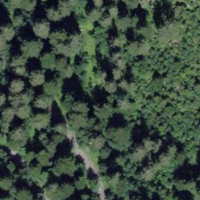
EUNIS habitat code: 43
Species observed at this site:
Abies alba